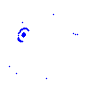
Particle: pion